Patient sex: M
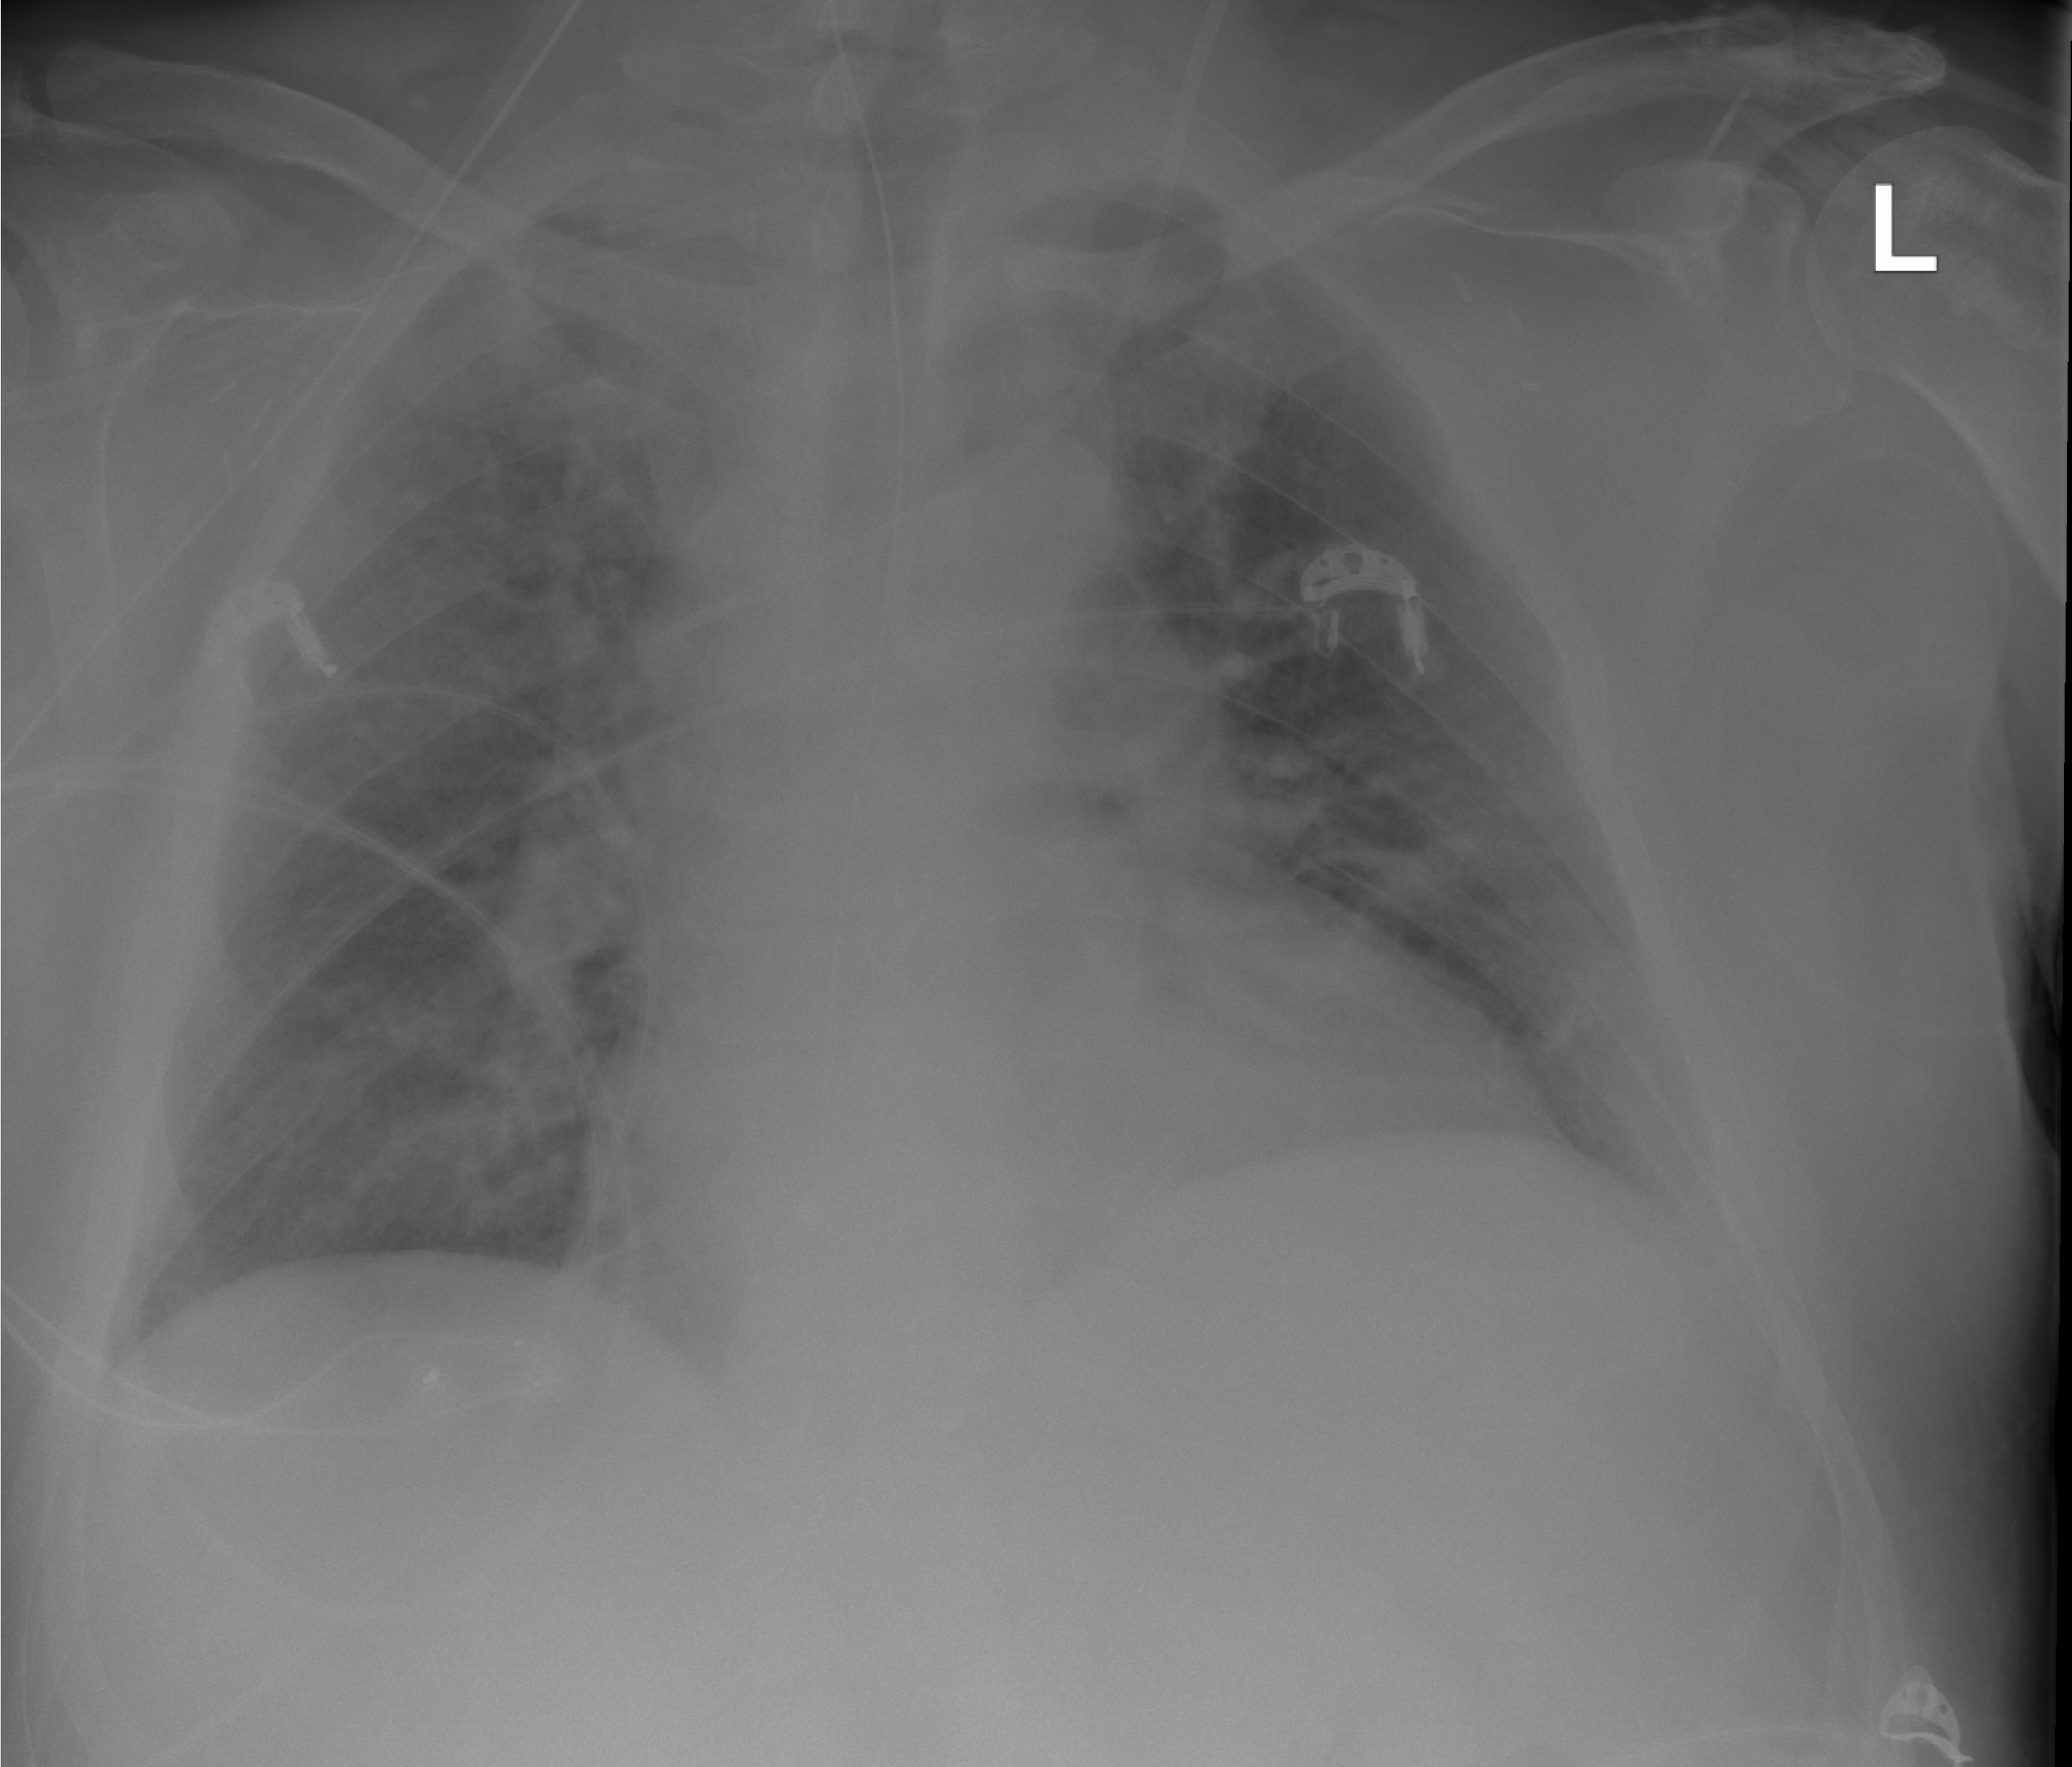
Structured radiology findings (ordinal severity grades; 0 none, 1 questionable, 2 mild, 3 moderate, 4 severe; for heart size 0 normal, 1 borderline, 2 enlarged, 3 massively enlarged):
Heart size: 1
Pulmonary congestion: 2
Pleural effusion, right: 0
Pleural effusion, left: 2
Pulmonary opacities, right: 1
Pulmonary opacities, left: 2
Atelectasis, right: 2
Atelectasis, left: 2